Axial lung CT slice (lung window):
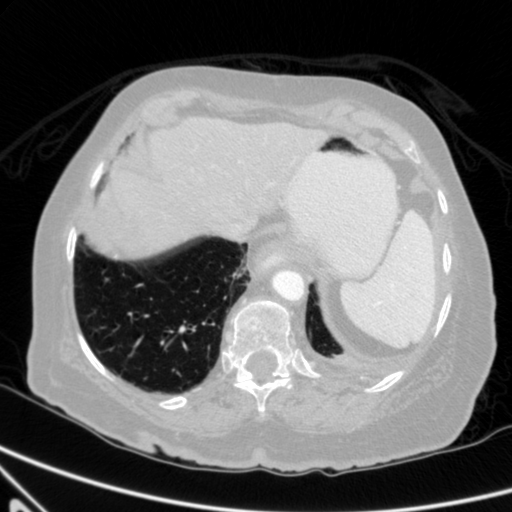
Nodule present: no